Interaction volume radius: 5 \u00c5
Interaction volume height: 15 \u00c5
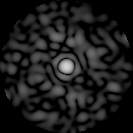
Disorder parameter: 0.8382